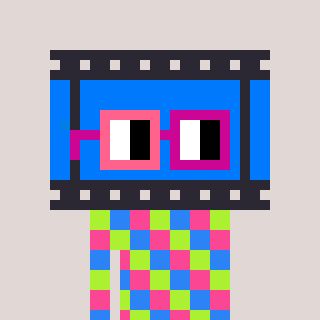
a pixel art character with square pink and red glasses, a film strip-shaped head and a teal-colored body on a warm background